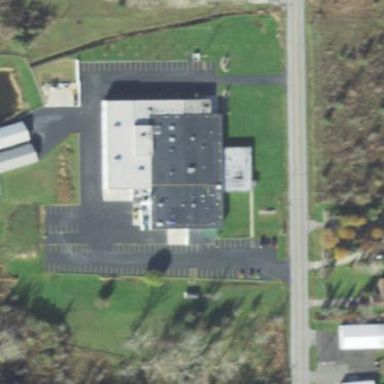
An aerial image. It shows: Building.